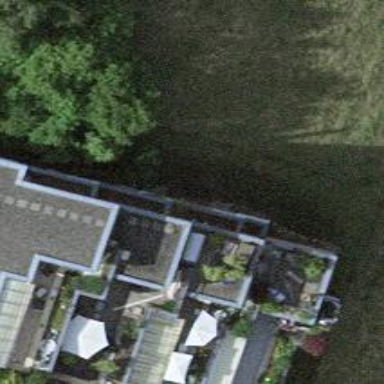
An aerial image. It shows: Terrace building.